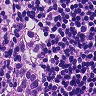
Metastatic tissue present: yes